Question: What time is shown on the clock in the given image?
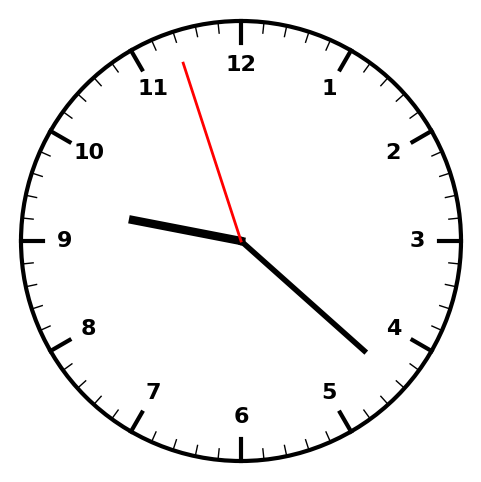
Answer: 09:21:57